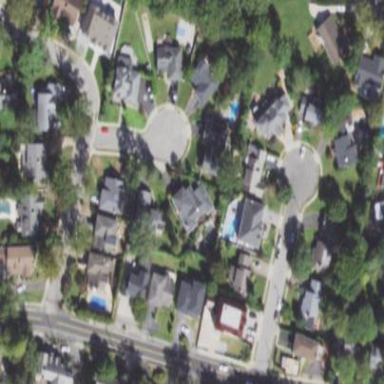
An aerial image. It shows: Residential area composed of single-family homes.